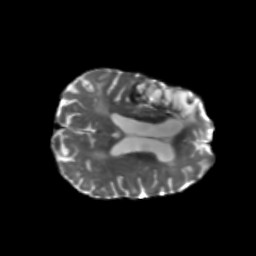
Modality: T2w
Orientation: axial
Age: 75
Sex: male
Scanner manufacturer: siemens
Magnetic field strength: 3 T
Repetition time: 5.25 s
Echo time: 0.08 s